高一 · 立体几何学
如图, 网格纸上小正方形的边长为 1 , 粗线画出的是某几何体的三视图, 则该几何体的表面积

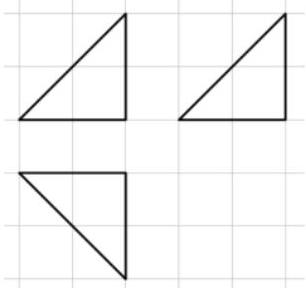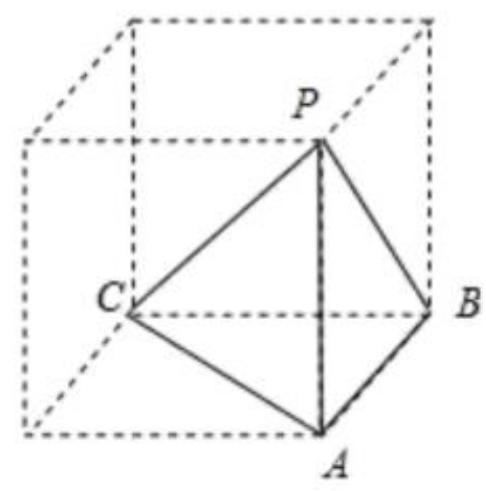
$6+2 \sqrt{3}$
B. $6+2 \sqrt{2}$
C. $4+4 \sqrt{2}$
D. $4+4 \sqrt{3}$
答案: C
解析: 【分析】

画出几何体的直观图, 利用三视图的数据求解几何体的表面积即可.

【详解】

解: 几何体的直观图如图, 是正方体的一部分, $P-A B C$,

正方体的棱长为 2 ,

该几何体的表面积:

$\frac{1}{2} \times 2 \times 2+\frac{1}{2} \times 2 \times 2+\frac{1}{2} \times 2 \times 2 \sqrt{2}+\frac{1}{2} \times 2 \times 2 \sqrt{2}=4+4 \sqrt{2}$.

故选 C.

【点睛】

本题考查三视图求解几何体的直观图的表面积, 判断几何体的形状是解题的关键.